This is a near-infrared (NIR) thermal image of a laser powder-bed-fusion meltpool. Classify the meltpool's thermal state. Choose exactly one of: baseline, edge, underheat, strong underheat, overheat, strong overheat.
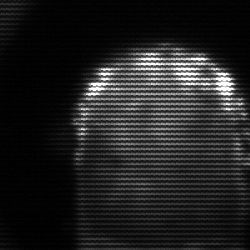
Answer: baseline